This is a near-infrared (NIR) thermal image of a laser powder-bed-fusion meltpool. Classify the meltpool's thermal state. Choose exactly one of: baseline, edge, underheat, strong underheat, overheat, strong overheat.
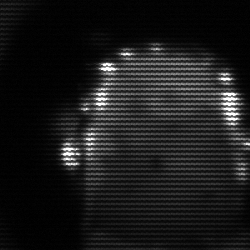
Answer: baseline